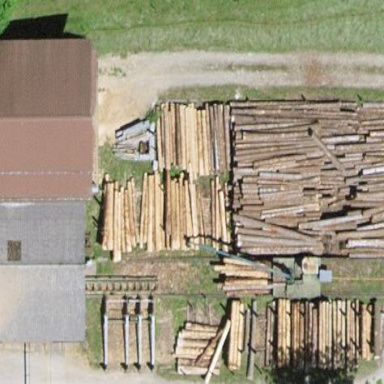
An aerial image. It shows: Building used as sawmill.